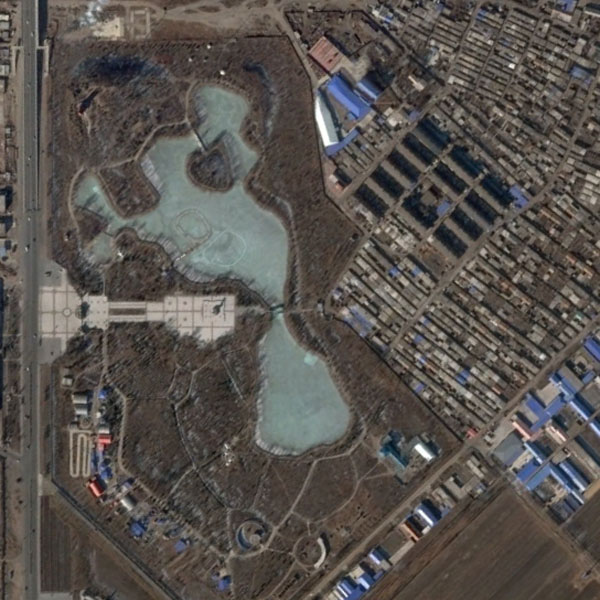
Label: Park